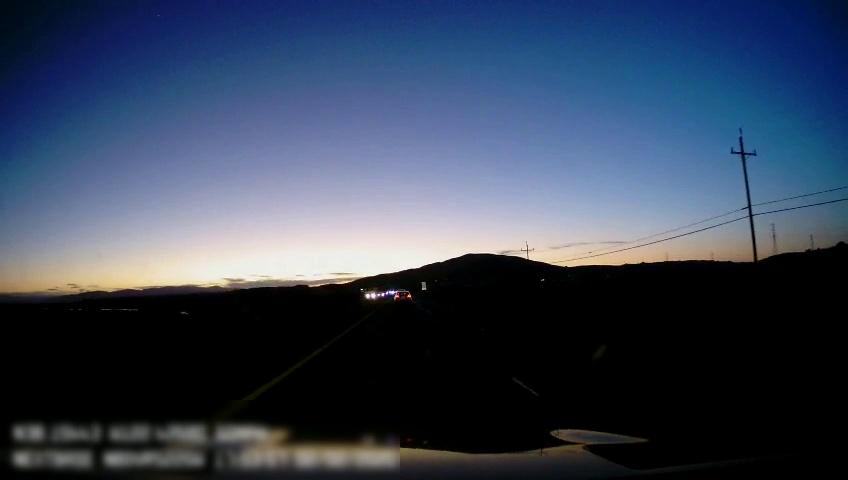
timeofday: Dusk/Dawn/Twilight
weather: Other
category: Drivable Space
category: Vehicles | SUV
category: Vehicles | Car
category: Lanes | Current Lane
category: Lanes | Current Lane